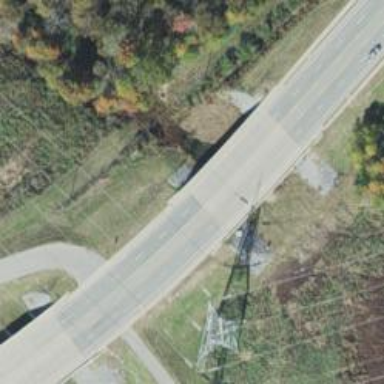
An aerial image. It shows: Secondary road crossing over beam bridge.